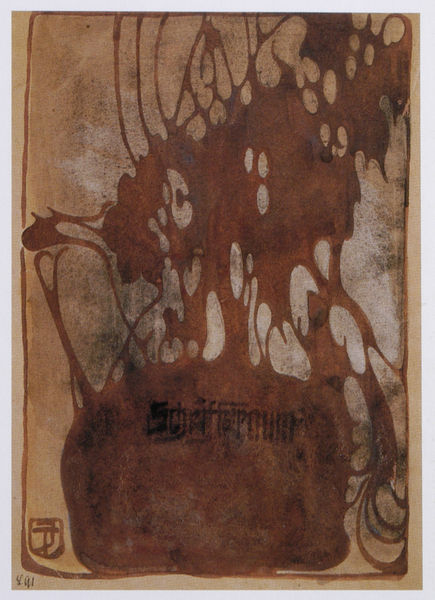
Titel: Entwurf für ein Vorsatzpapier
Künstler: Ignatius Taschner
Standort: Eichenau
Institution: Privatbesitz
Schlagwörter: baum, blätter, gemälde, schatten, weiß, aquarell, impressionismus, ocker, blume, braun, elegant, frankreich, geschwungen, orange, paris, schwarz, symbol, toulouse lautrec, zeichen, zeichnung, rot, hochformat, muster, ornament, symbolismus, rahmen, bild, signatur, blatt, pflanze, pflanzen, wald, rund, ranken, vase, topf, schrift, wellen, rahmung, abstrakt, fläche, modern, formen, grafik, graphik, monochrom, vergilbt, linien, rand, jugendstil, inschrift, floral, abstraktion, umriss, gestalt, abstrahiert, tusche, rechteck, jugend, form, druck, gebilde, text, buchstaben, gespenst, kreise, beschriftung, plakat, lautrec, leinwand, stempel, entwurf, kunst, litographie, toulouse, fleck, henri, organisch, flecken, karton, schnörkel, zahl, ziffer, einfarbig, rotbraun, braub, fäden, block, schlieren, abdruck, kleckse, flüssig, fraktur, klecks, pflanzlich, ronamental, rostrot, scharfrichter, teekessel, ungeheuer, verlaufen, wort, tryptichon, rost, red, verlaufend, 1890, +rot, fääden